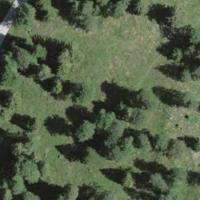
EUNIS habitat code: 41
Species observed at this site:
Euphorbia cyparissias